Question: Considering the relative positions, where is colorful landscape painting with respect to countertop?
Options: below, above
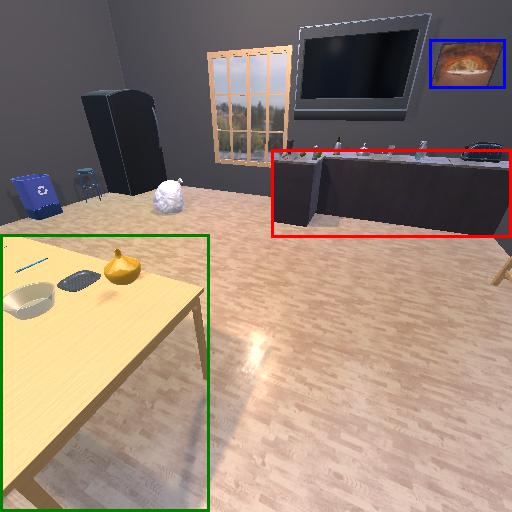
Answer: below